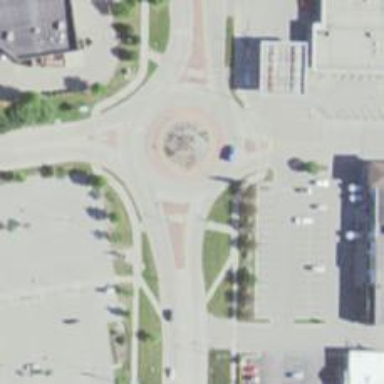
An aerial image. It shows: Secondary road around roundabout.